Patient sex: M
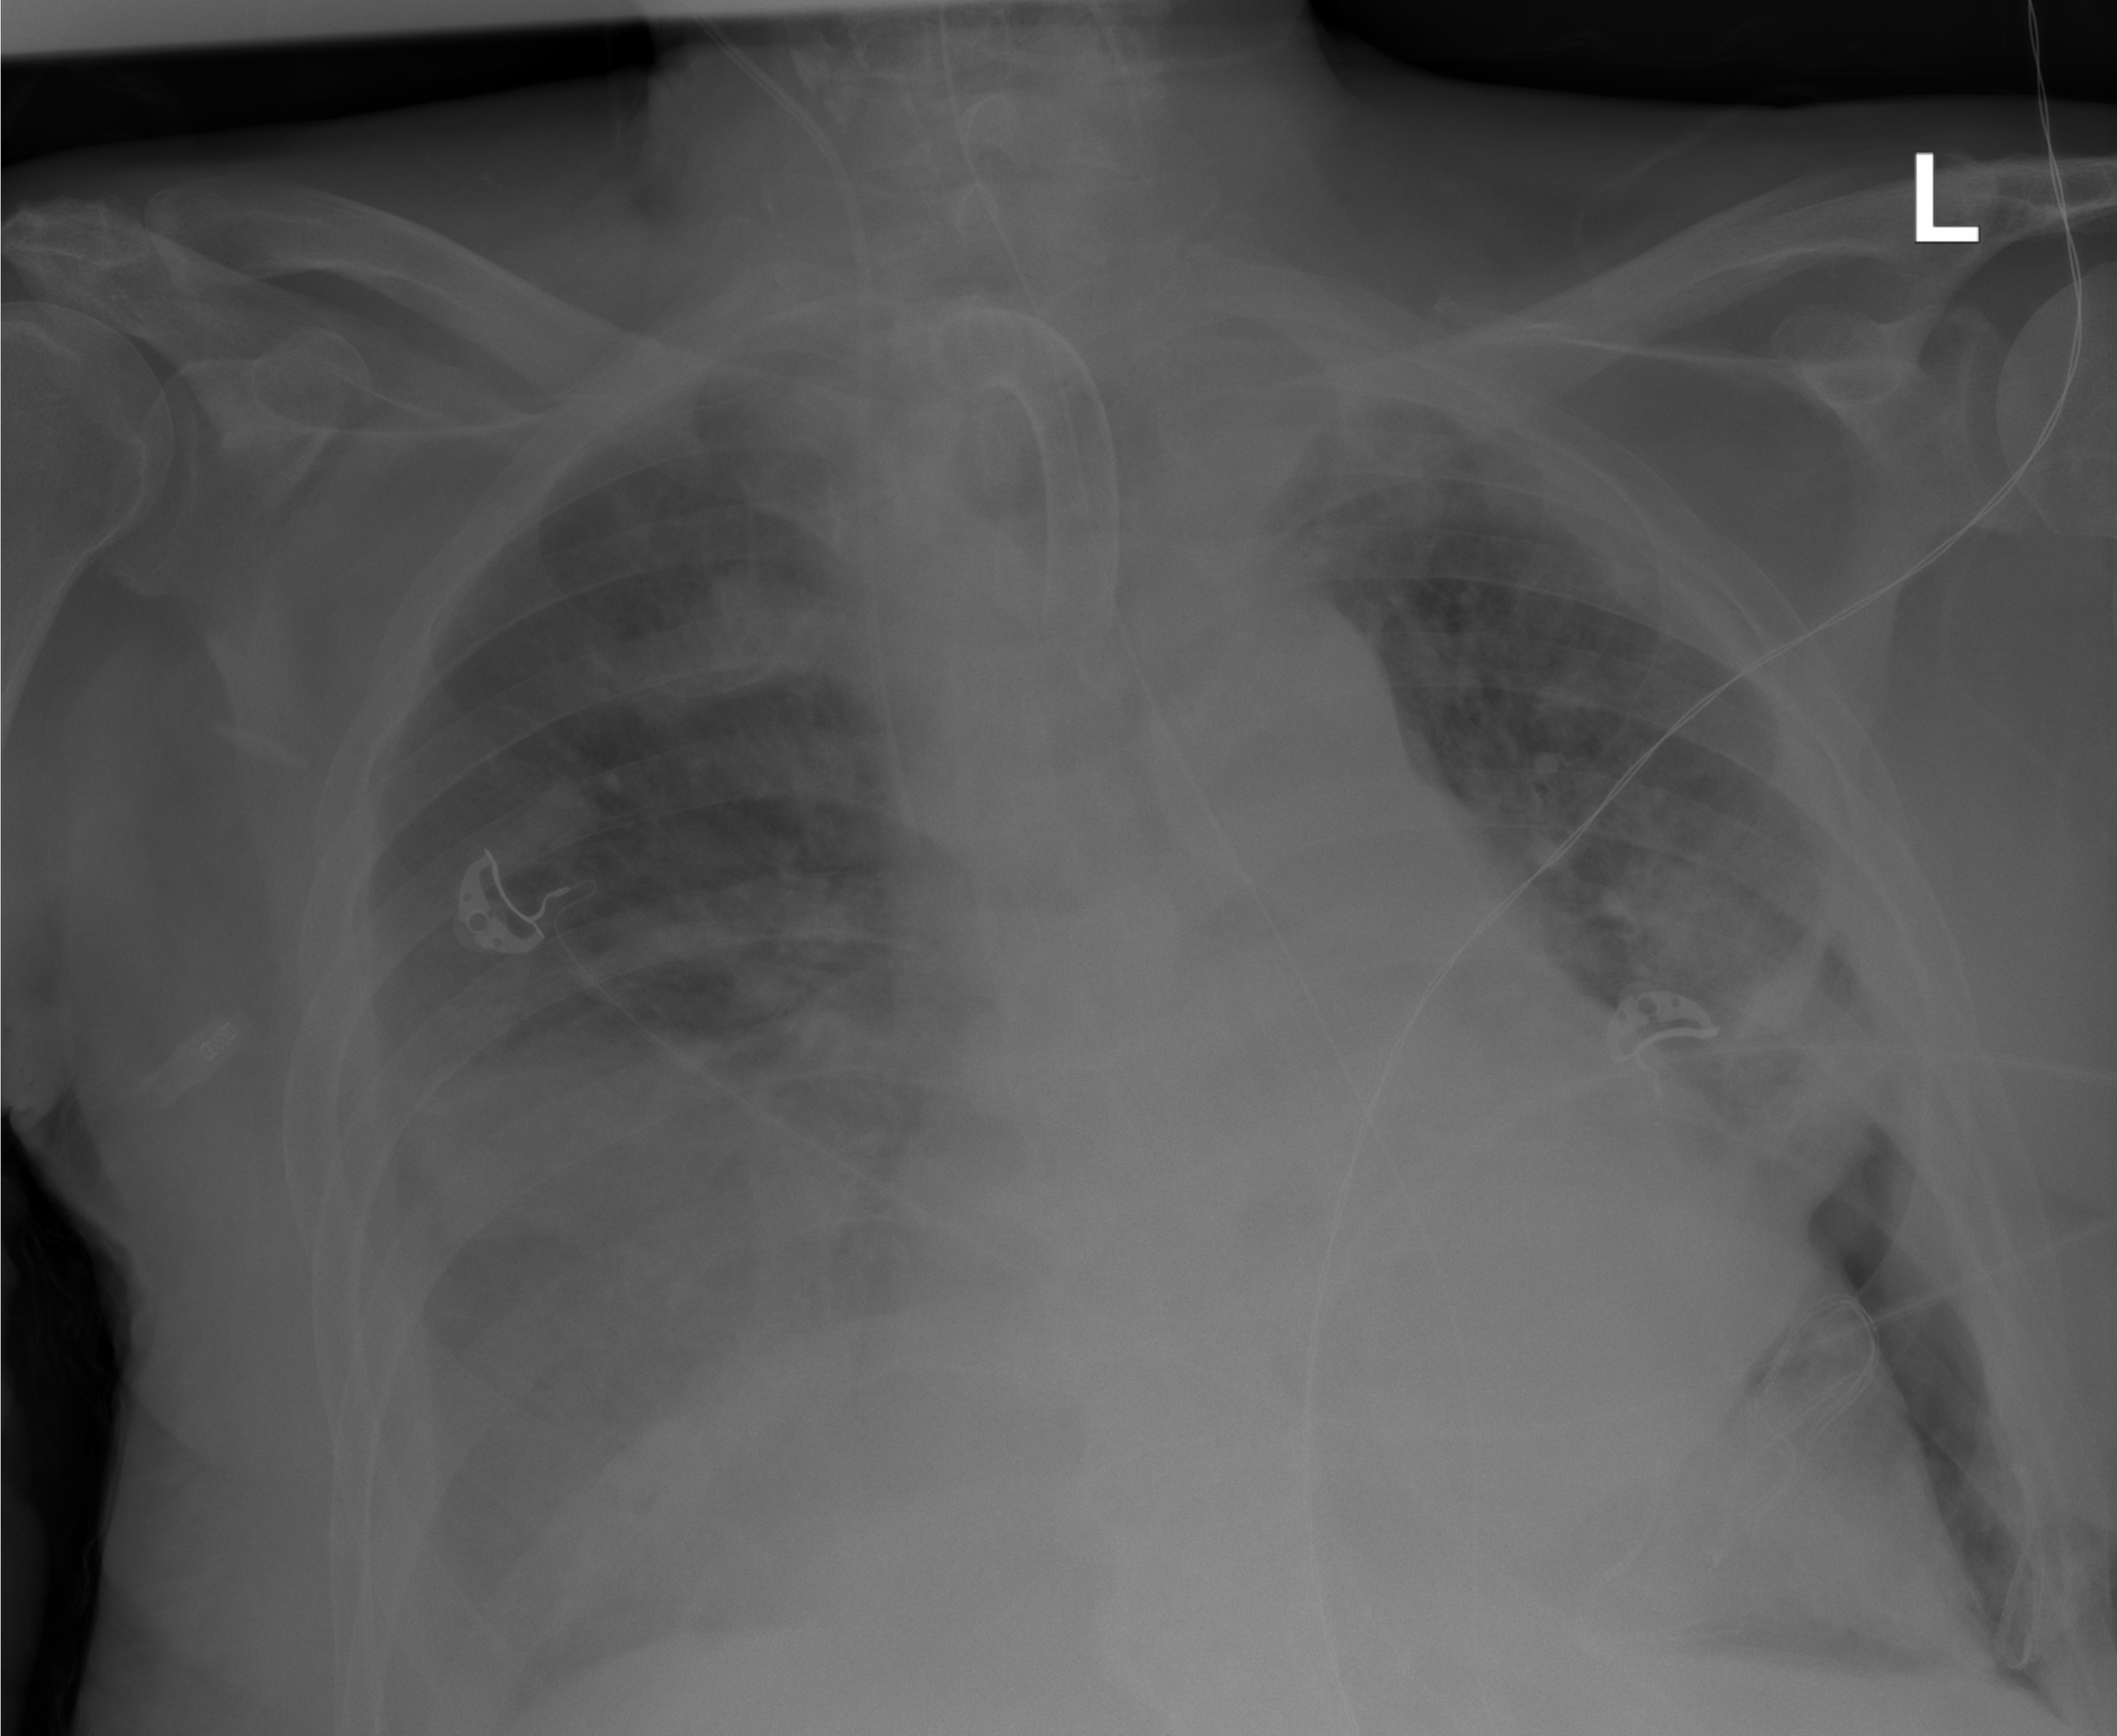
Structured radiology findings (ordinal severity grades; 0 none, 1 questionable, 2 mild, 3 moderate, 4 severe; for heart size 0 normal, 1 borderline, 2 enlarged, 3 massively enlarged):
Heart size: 2
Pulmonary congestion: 3
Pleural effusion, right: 3
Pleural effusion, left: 2
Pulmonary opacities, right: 2
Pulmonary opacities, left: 2
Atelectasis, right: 2
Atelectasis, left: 2